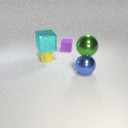
small yellow metal cylinder to the left of large blue metal sphere